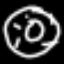
Label: donut